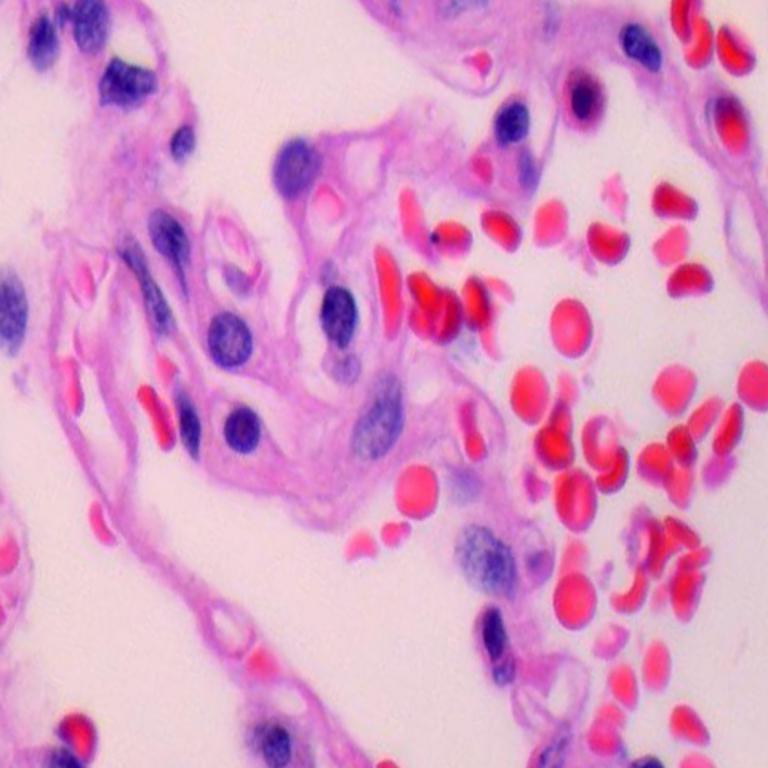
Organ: lung
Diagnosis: benign